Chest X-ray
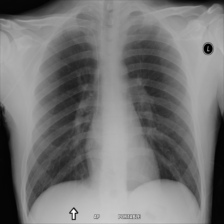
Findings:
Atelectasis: negative
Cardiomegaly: negative
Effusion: negative
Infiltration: negative
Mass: negative
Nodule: negative
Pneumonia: negative
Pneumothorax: negative
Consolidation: negative
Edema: negative
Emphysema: negative
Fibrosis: negative
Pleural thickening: negative
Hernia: negative